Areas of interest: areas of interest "Business Office Building"
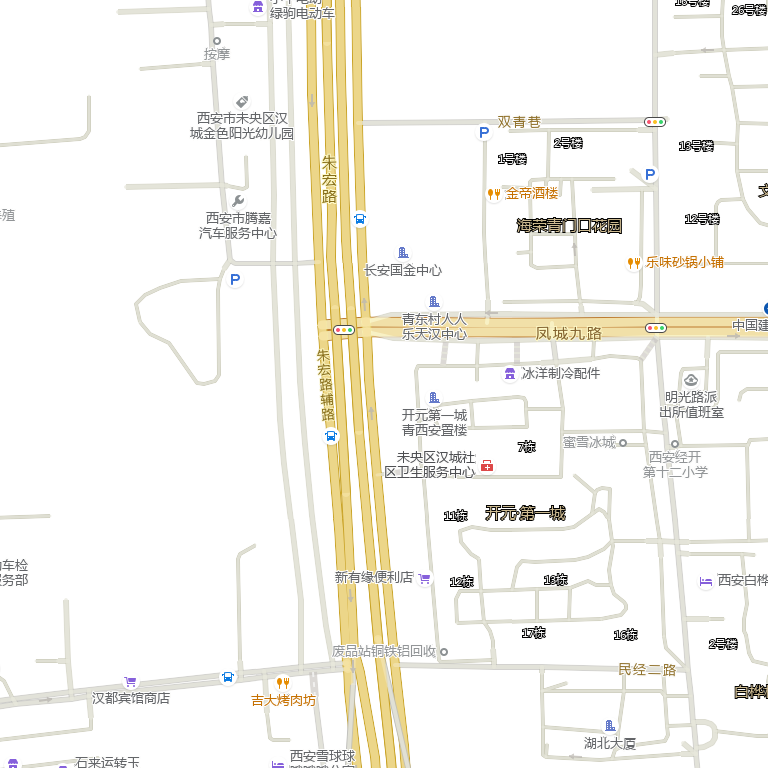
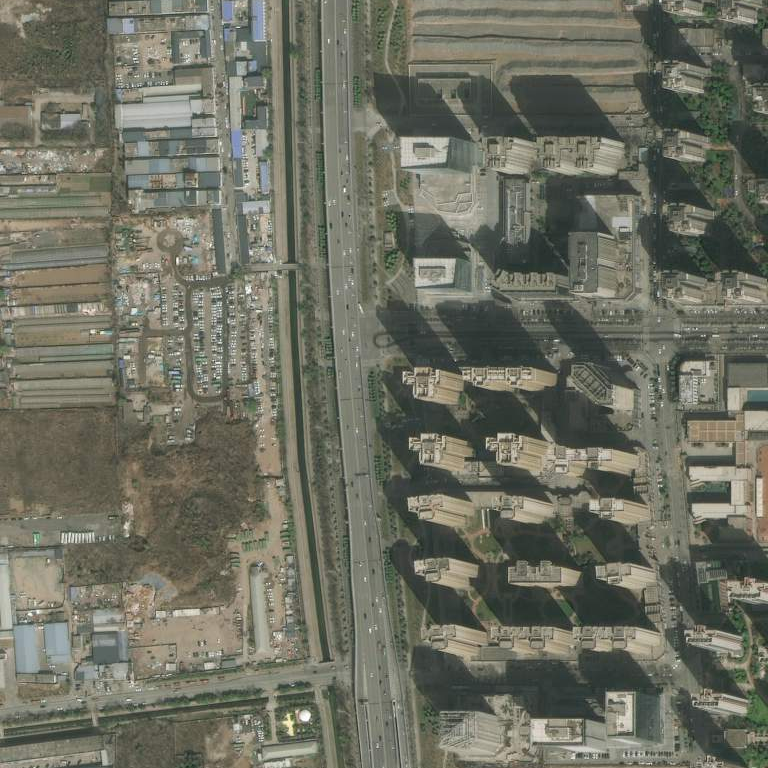